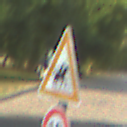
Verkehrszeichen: ReiterLinks
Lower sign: Geschwindigkeit10
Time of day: SunriseSunset
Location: Outdoor (Suburban)
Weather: PartlyCloudy
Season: NotSpecified
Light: Natural